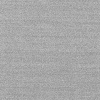
Atmospheric dust classification: dusty